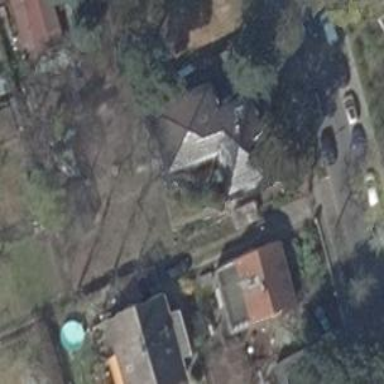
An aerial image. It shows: Detached building with mansard roof shape.